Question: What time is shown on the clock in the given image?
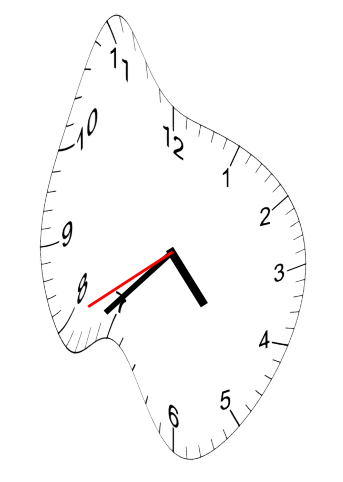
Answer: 04:37:40